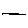
Label: line